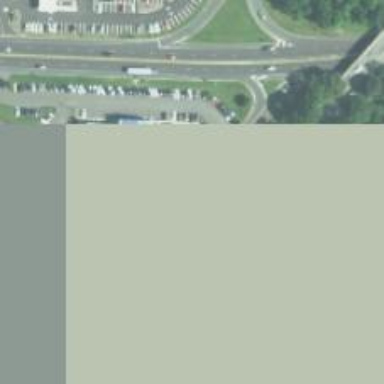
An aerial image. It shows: Trunk link highway.